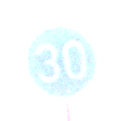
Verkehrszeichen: VorgeschriebeneMindestgeschwindigkeit
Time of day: SunriseSunset
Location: Outdoor (Nature)
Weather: Clear
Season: NotSpecified
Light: Natural